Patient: sex F, age 54
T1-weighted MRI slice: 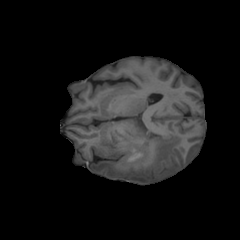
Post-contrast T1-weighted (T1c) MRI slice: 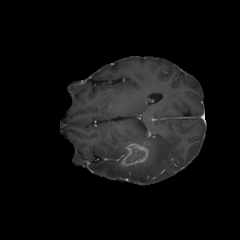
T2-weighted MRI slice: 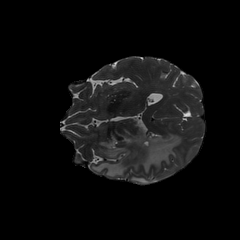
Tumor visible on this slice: yes
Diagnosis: Glioblastoma, IDH-wildtype
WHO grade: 4